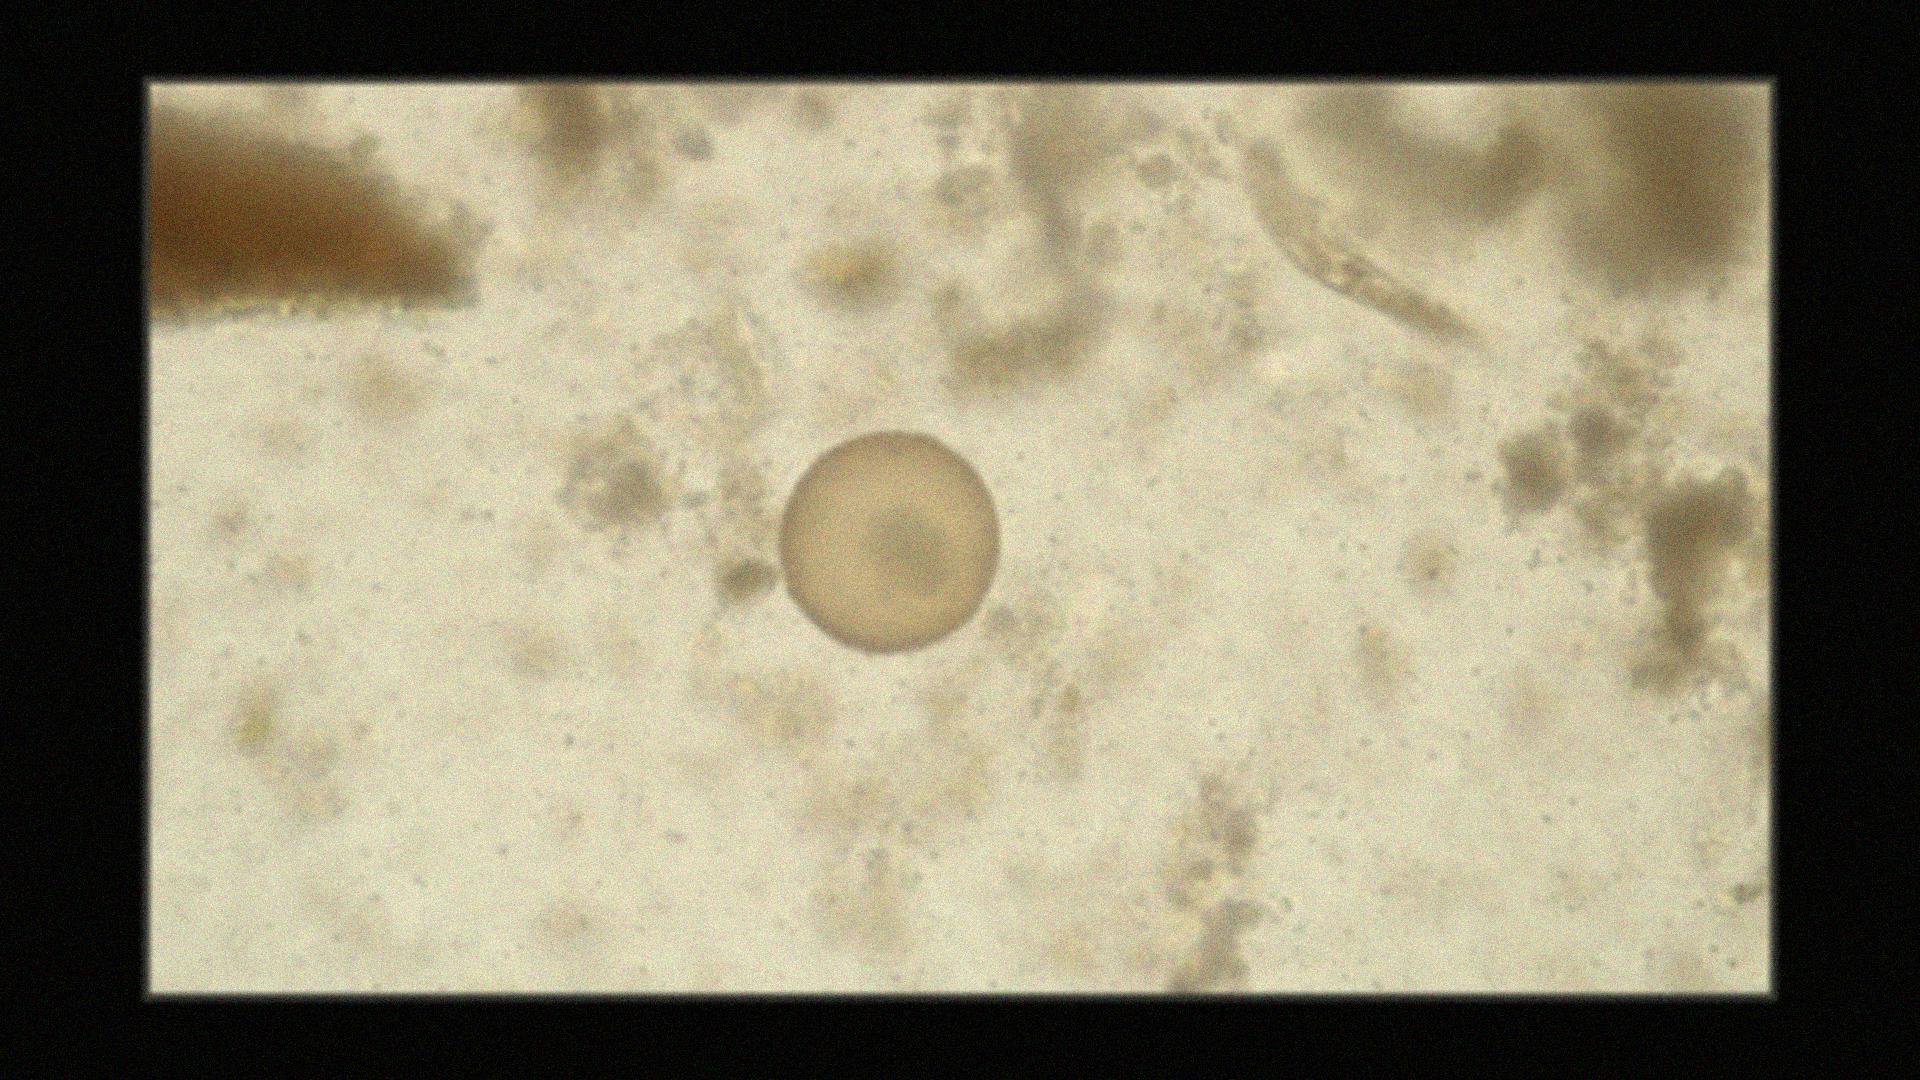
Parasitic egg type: Hymenolepis diminuta